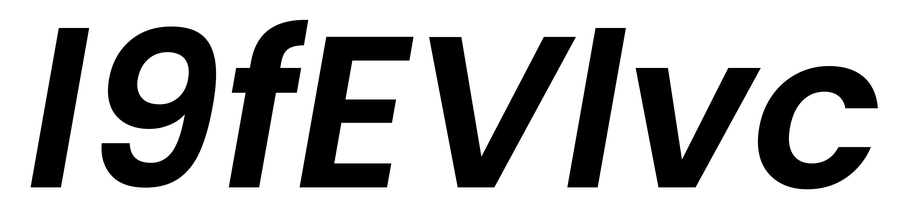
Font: Poppins-SemiBoldItalic